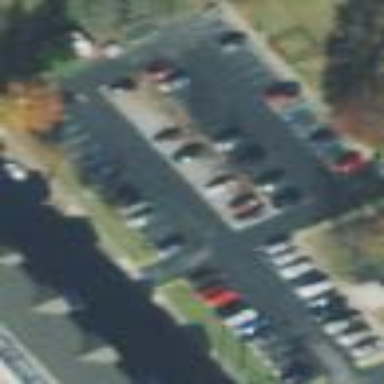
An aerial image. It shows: Parking area with asphalt surface.